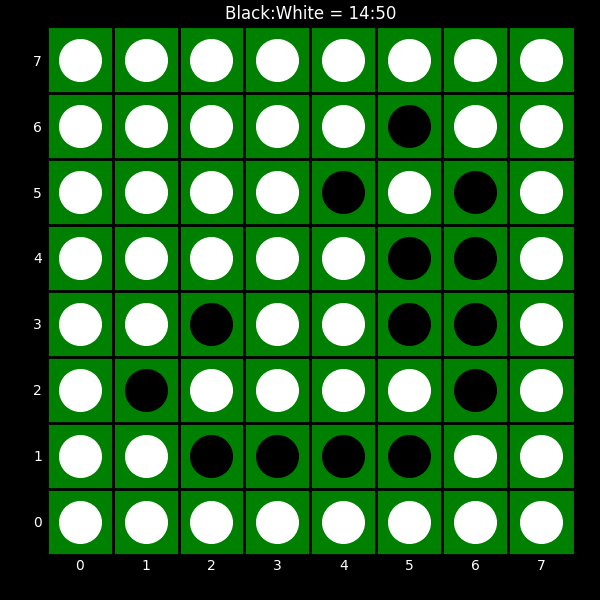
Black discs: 14
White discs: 50